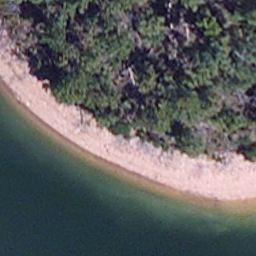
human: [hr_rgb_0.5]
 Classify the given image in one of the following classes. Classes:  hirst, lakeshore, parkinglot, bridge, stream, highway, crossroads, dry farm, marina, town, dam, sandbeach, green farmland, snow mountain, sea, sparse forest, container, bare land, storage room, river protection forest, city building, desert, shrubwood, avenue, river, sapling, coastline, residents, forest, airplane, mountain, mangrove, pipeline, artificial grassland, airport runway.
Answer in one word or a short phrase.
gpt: lakeshore